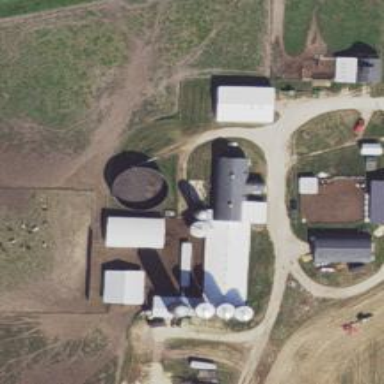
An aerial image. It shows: Silo.